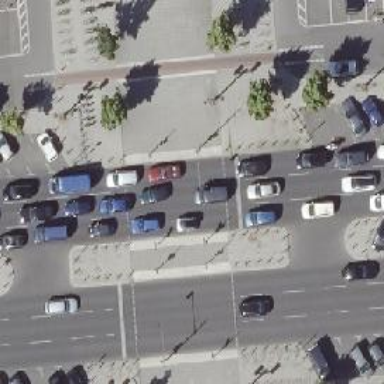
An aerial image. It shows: Road with traffic signals for signaling.